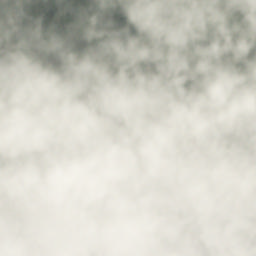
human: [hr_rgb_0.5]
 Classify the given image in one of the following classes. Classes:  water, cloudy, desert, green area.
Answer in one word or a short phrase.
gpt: cloudy